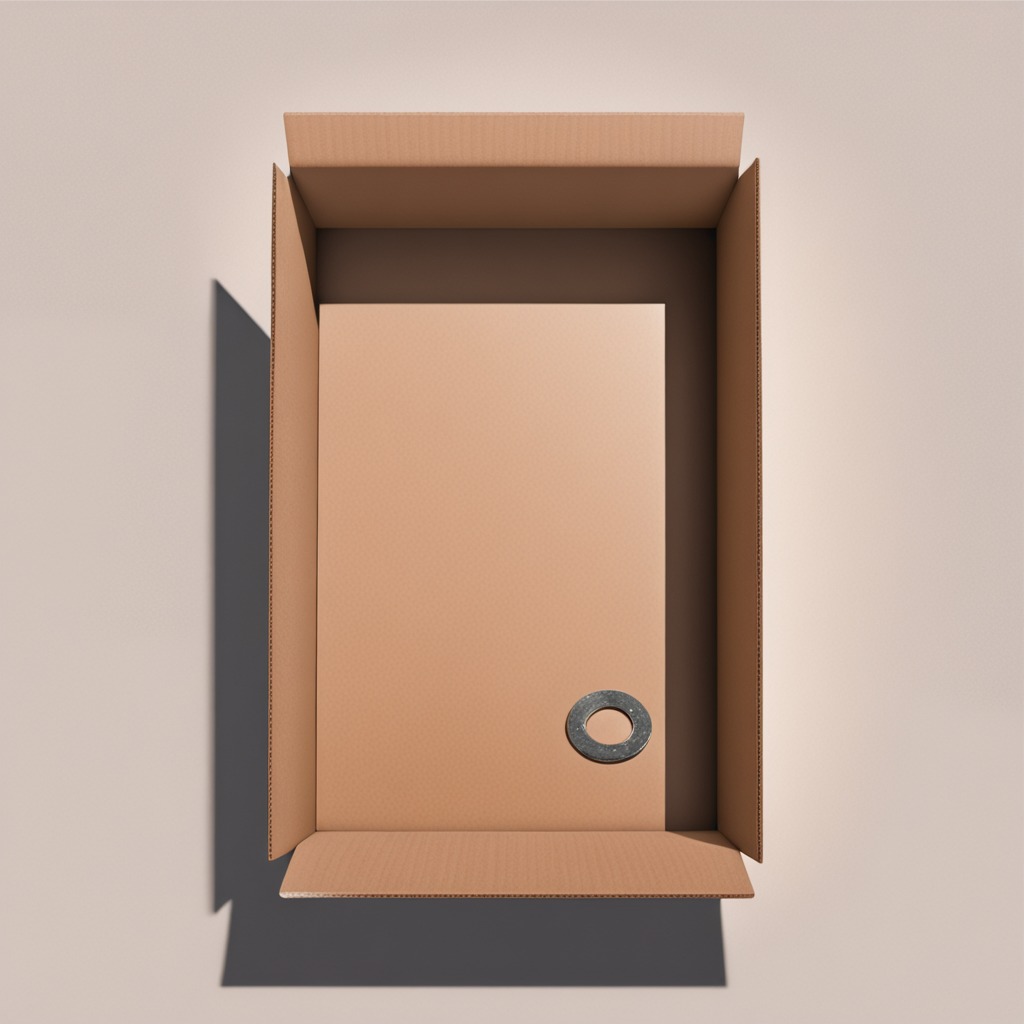
A flat metal washer is lying on the cardboard box surface.